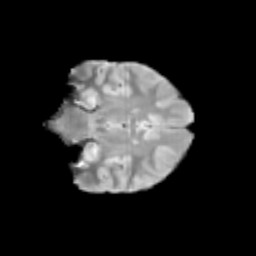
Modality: T2w
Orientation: coronal
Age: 12
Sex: female
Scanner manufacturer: siemens
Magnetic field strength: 3 T
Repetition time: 3.8 s
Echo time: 0.07 s